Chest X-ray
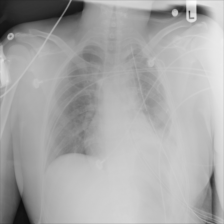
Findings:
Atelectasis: negative
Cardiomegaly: negative
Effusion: negative
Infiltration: negative
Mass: negative
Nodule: negative
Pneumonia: negative
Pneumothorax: negative
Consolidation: negative
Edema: negative
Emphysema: negative
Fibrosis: negative
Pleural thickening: negative
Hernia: negative